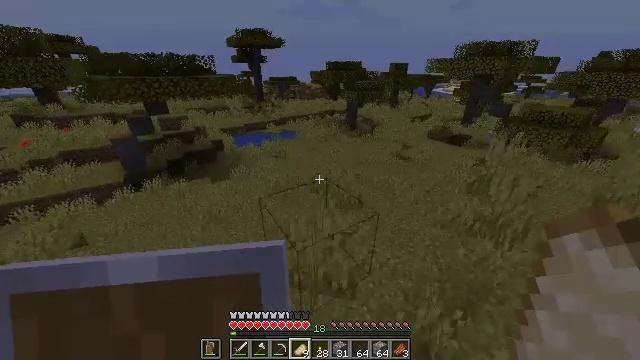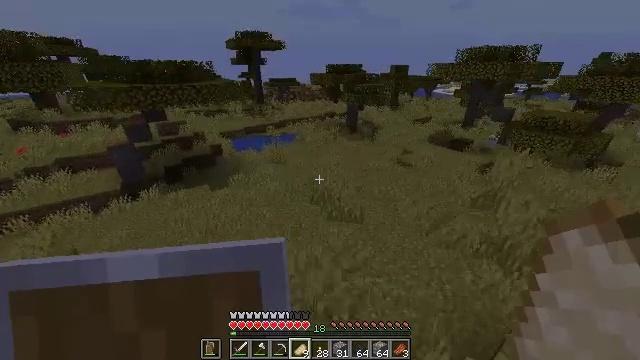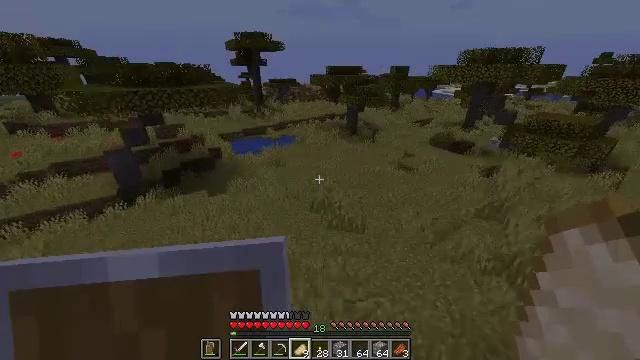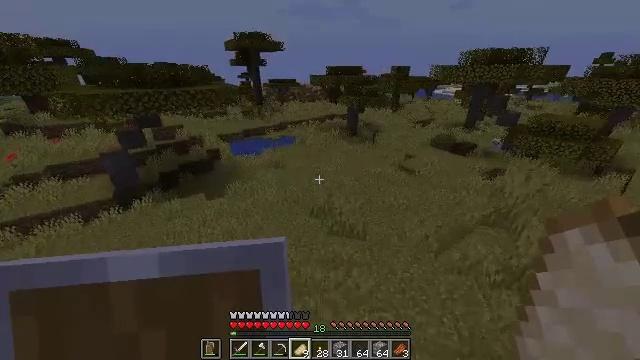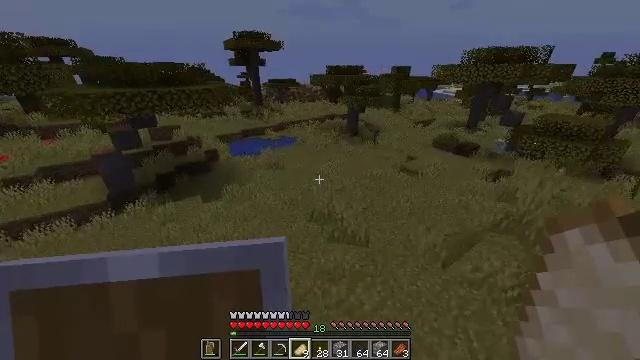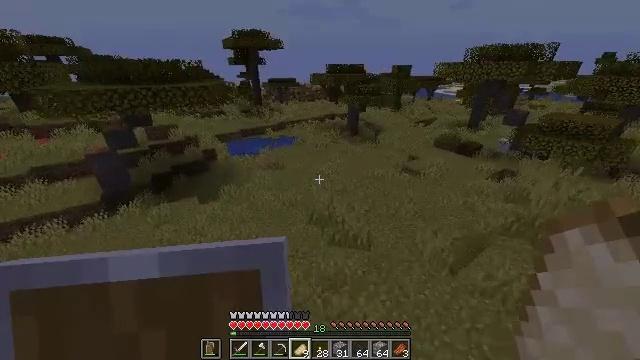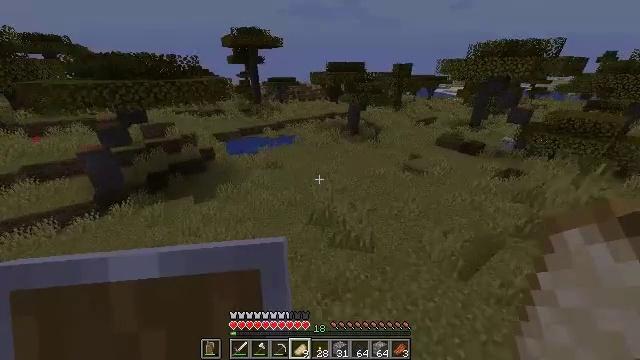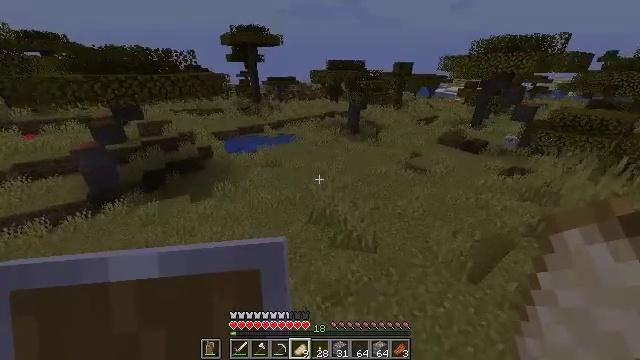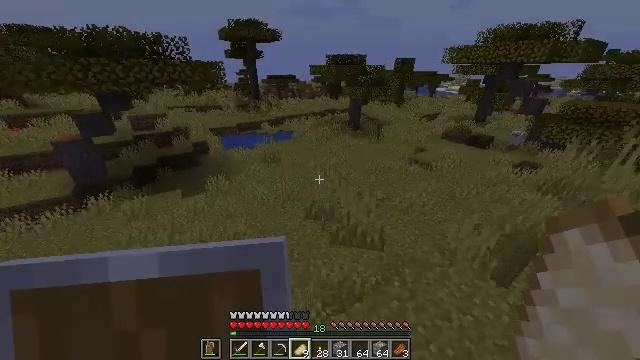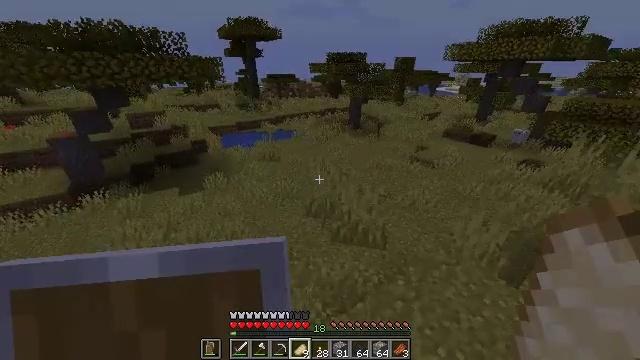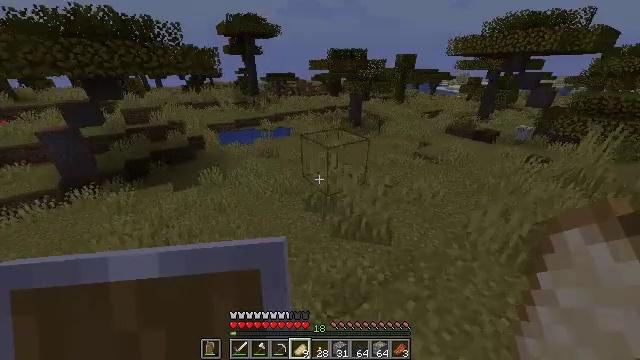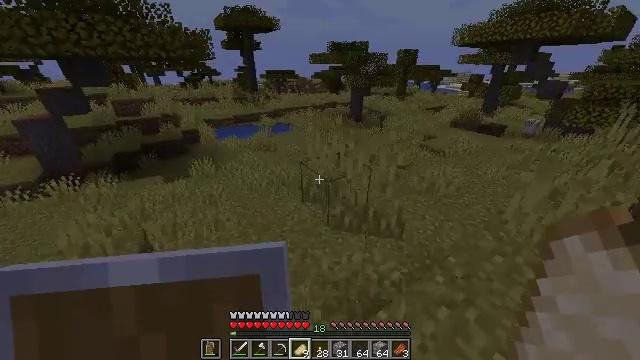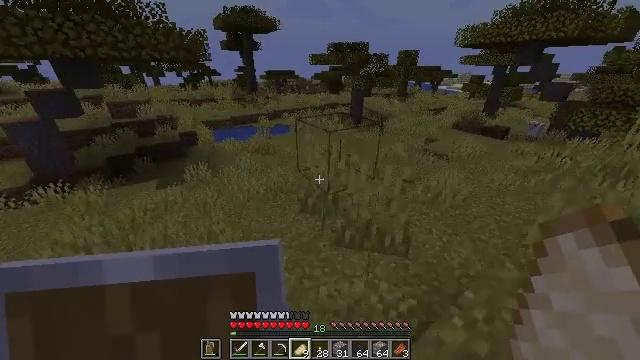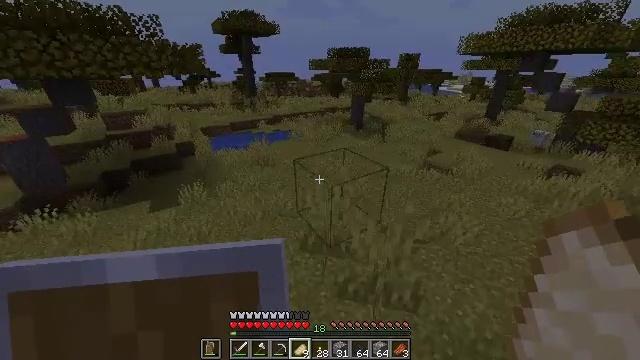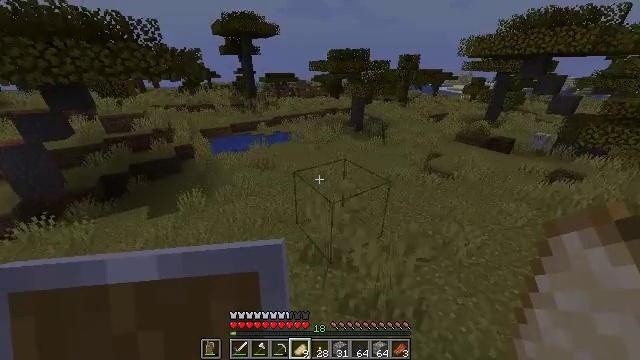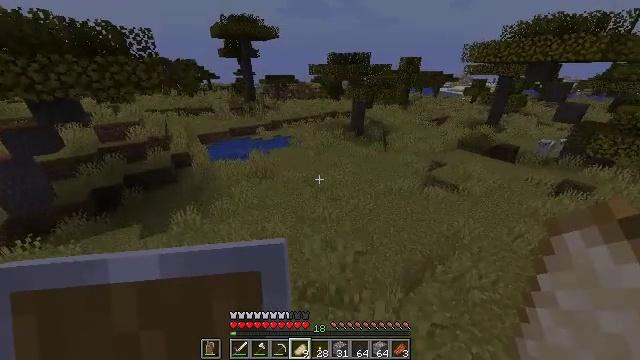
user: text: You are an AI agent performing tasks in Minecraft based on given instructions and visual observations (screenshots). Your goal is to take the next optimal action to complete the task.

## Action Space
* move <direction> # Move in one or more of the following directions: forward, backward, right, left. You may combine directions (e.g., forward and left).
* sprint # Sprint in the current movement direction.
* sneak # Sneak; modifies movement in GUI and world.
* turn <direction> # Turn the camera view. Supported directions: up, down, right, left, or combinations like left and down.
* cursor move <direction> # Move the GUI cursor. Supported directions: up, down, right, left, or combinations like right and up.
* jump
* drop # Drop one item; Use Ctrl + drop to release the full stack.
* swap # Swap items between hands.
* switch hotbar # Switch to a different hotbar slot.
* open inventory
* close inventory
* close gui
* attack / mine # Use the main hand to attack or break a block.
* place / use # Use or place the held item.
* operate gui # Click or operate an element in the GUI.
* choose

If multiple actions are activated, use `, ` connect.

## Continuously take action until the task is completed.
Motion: motion action
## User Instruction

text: Remove an apple from the inventory.
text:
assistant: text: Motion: move forward, jump
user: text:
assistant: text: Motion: move forward, jump
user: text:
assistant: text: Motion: move forward, jump
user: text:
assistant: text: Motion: move forward, jump
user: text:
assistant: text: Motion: move forward, jump
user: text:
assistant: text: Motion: move forward, jump
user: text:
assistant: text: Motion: move forward, jump
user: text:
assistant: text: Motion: move forward, jump
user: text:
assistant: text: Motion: move forward, jump
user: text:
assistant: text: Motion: move forward, jump
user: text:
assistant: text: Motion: move forward, jump
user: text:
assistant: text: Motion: move forward, jump
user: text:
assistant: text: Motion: move forward, jump
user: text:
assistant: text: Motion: move forward, jump
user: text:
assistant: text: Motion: move forward, jump
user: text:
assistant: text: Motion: move forward, jump
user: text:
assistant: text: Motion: move forward, jump
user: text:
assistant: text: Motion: move forward, jump
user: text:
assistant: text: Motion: move forward, jump
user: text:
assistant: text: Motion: move forward, jump
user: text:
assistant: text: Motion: move forward, jump
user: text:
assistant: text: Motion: move forward, jump
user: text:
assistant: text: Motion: move forward, jump
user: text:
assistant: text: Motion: move forward, jump
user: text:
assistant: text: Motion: move forward, jump
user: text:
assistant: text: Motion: move forward, jump
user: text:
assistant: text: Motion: move forward, jump
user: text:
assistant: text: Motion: move forward, jump
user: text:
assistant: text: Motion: move forward, jump
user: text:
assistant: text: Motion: move forward, jump